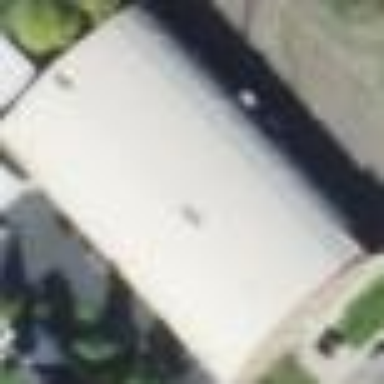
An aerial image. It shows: Building with sports hall used for leisure activities.